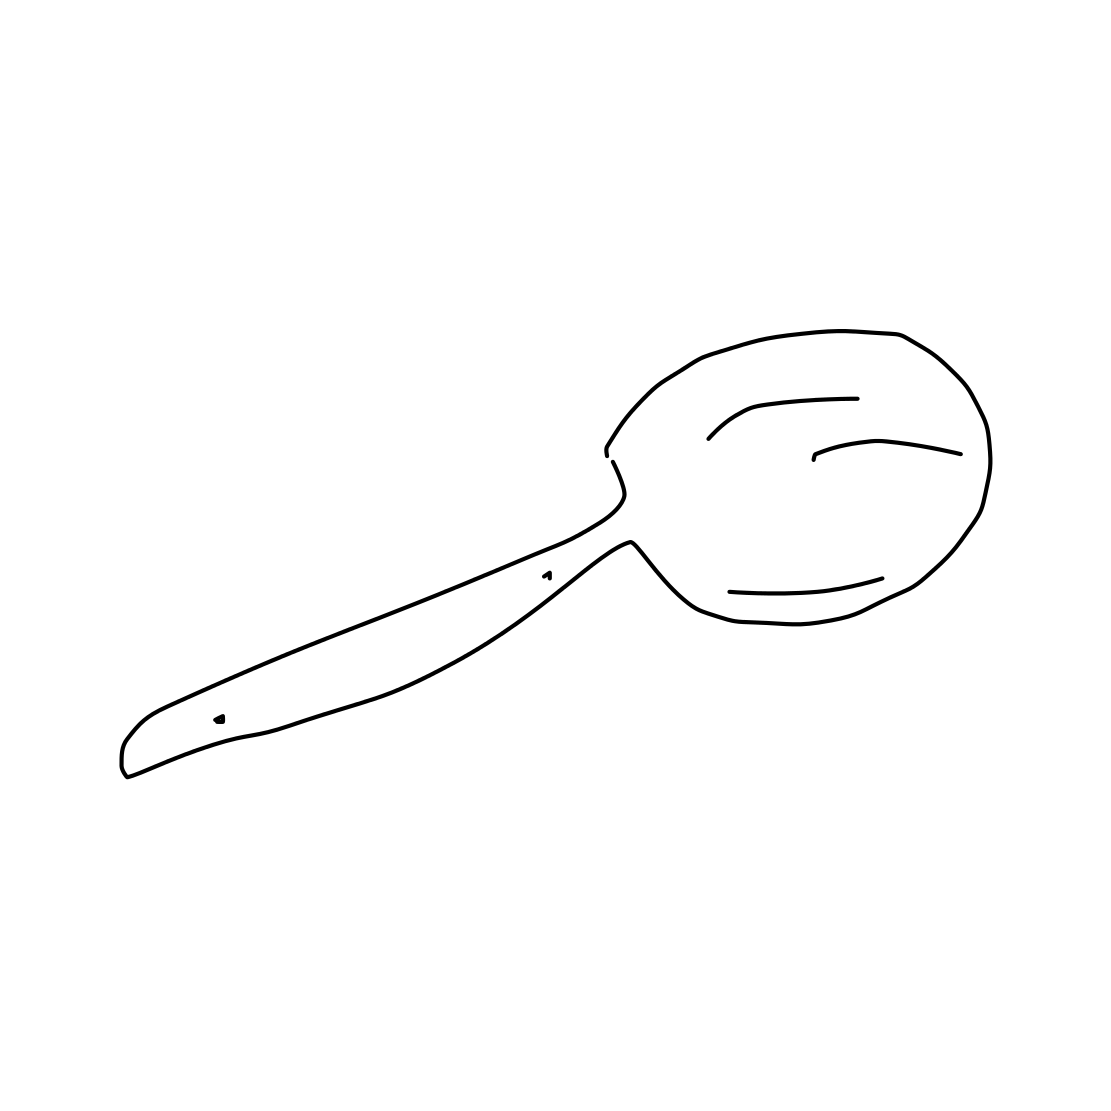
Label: spoon